Interaction volume radius: 10 \u00c5
Interaction volume height: 30 \u00c5
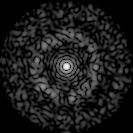
Disorder parameter: 0.8316